Interaction volume radius: 5 \u00c5
Interaction volume height: 15 \u00c5
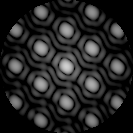
Disorder parameter: 0.01184